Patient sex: F
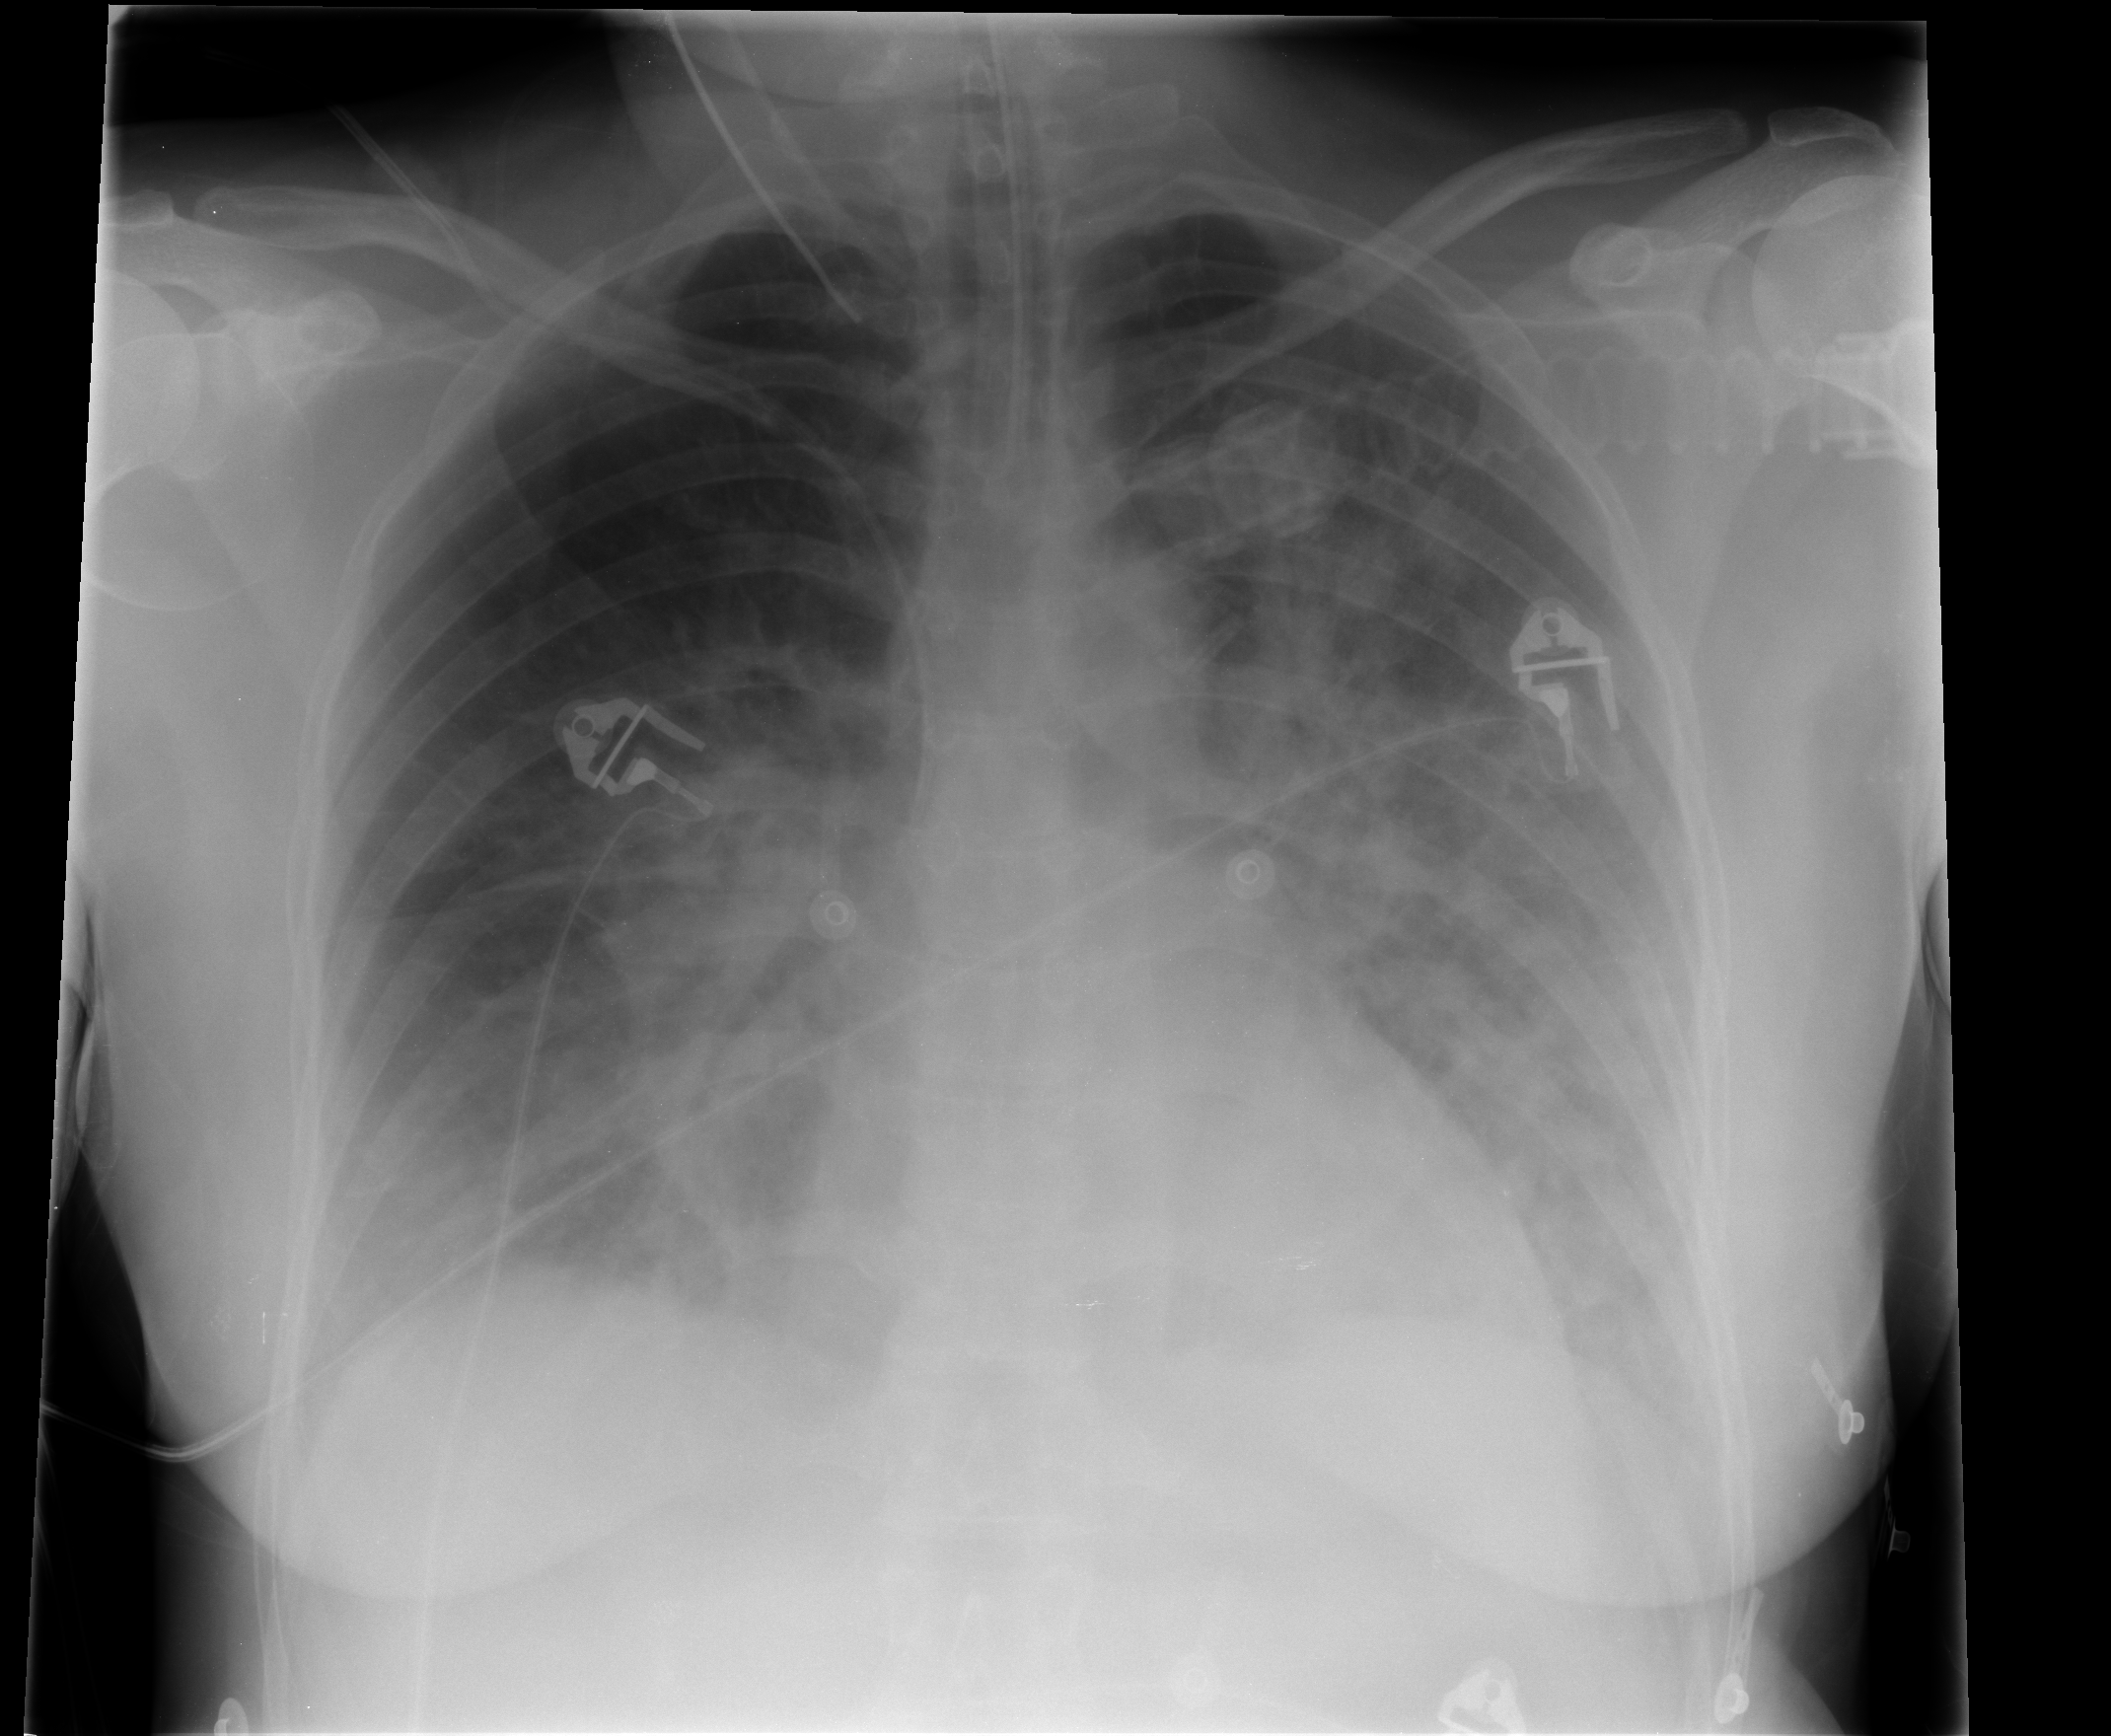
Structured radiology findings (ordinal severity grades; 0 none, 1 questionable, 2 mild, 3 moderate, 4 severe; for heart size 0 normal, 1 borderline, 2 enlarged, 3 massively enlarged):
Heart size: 0
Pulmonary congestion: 0
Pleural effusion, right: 0
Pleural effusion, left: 1
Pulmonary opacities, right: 3
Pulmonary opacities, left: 3
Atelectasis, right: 3
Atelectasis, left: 3